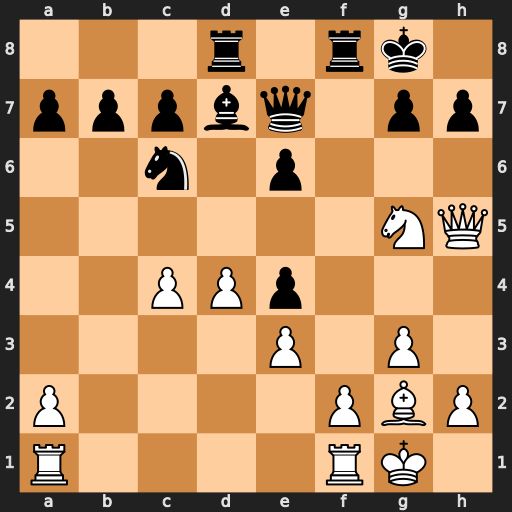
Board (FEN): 3r1rk1/pppbq1pp/2n1p3/6NQ/2PPp3/4P1P1/P4PBP/R4RK1
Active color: w
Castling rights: -
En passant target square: -
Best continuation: Qxh7#